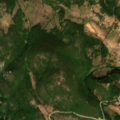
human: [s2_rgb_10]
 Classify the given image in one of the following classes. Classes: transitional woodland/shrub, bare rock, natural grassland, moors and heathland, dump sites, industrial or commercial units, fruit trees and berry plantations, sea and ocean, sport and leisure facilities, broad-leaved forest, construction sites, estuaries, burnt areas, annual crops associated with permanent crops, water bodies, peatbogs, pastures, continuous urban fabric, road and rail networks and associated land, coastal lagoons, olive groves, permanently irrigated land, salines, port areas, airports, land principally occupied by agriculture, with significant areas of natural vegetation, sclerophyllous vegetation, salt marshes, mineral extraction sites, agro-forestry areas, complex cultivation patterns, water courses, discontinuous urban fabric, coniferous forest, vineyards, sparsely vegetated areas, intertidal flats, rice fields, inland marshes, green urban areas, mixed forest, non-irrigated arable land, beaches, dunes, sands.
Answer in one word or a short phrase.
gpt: land principally occupied by agriculture, with significant areas of natural vegetation, broad-leaved forest, transitional woodland/shrub